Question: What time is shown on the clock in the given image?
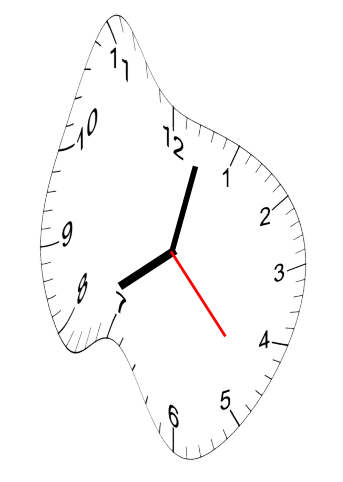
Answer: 08:02:23